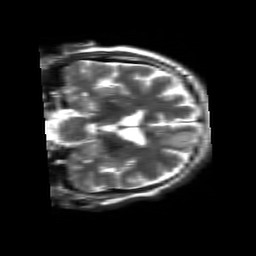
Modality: T2w
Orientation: coronal
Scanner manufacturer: siemens
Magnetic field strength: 3 T
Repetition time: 6.15 s
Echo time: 0.086 s